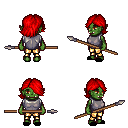
a pixel art fantasy rpg character, female body template, orc, green skin, steel chest armor, gold greaves, red swoop hairstyle, black slippers, spear, four views (front, back, left, right), 2x2 character sprite sheet, small pixel art, hard edges, no anti-aliasing